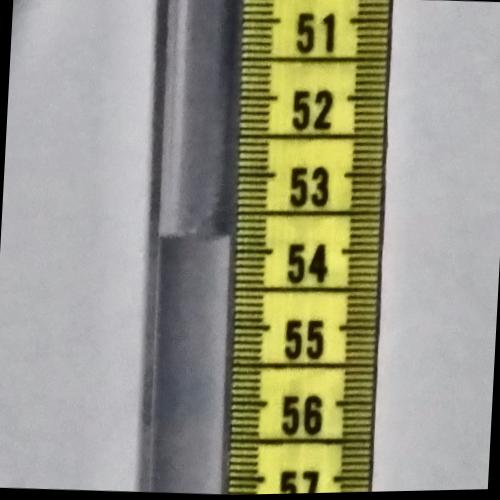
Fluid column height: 53.8 cm